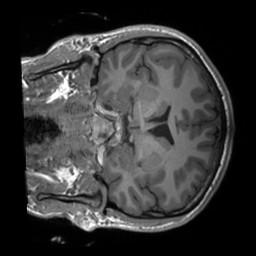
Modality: T1w
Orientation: coronal
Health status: healthy
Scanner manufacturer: siemens
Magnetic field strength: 3 T
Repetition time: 1.9 s
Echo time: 0.00232 s